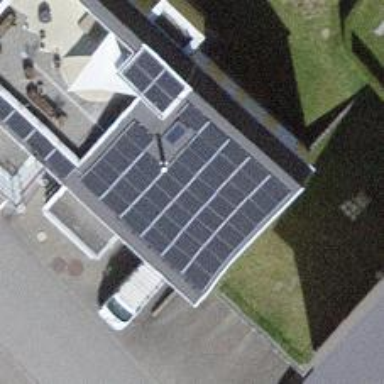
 consisting of solar photovoltaic panels."